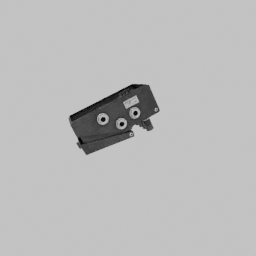
Label: electronics